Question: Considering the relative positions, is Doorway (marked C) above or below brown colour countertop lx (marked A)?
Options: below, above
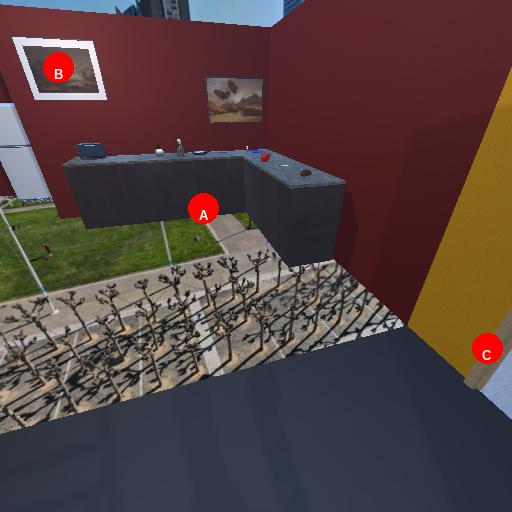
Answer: below